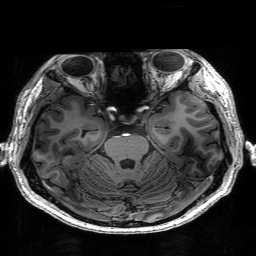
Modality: T1w
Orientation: coronal